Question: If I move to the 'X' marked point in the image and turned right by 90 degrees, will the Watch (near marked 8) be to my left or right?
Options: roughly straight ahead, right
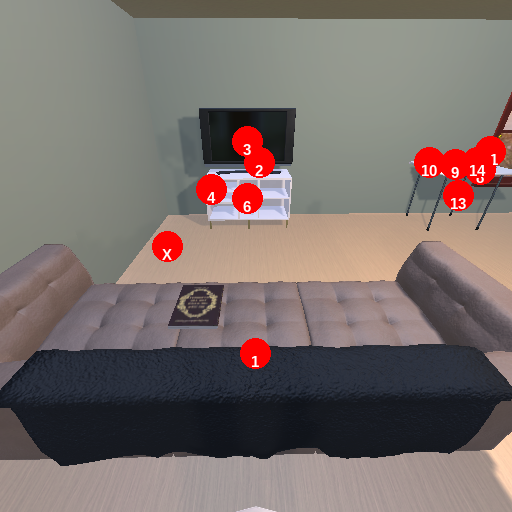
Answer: roughly straight ahead